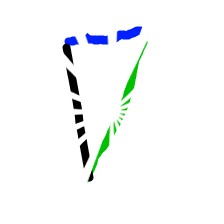
Shape: triangle